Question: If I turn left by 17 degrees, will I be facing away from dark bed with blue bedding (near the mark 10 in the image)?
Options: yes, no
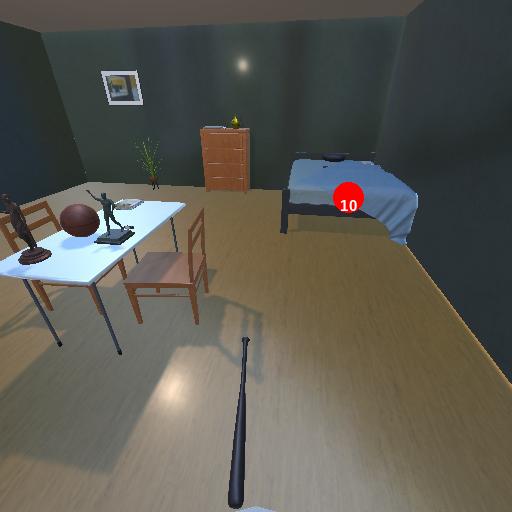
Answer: yes